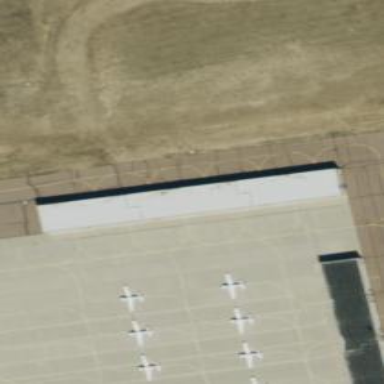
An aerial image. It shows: Image of taxiway at airport.